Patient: sex F, age 72
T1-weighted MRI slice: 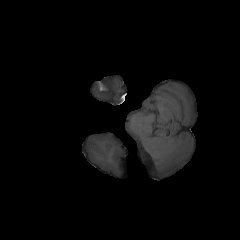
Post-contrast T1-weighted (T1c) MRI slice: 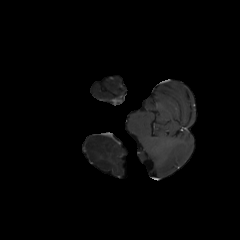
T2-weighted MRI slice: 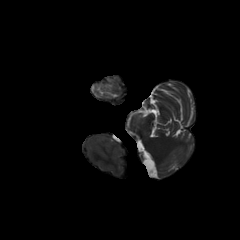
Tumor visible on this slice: yes
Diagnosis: Glioblastoma, IDH-wildtype
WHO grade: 4